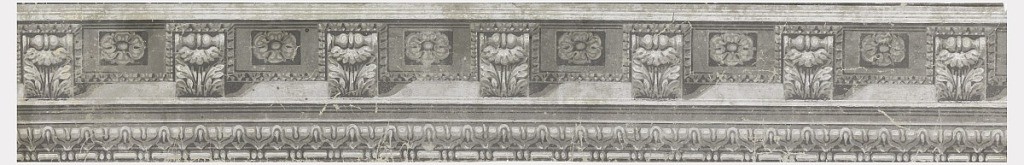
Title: Border
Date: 1835–1900
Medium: Block-printed on machine-made paper
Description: A grisaille imitation molding with acanthus leaves alternating with floral medallions in the rectangular dentils. A band and reel edging decorates the bottom of the border. Printed in grisaille.